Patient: sex F, age 63
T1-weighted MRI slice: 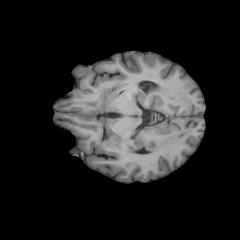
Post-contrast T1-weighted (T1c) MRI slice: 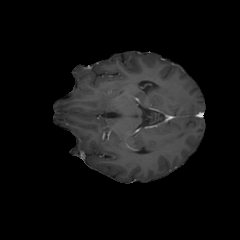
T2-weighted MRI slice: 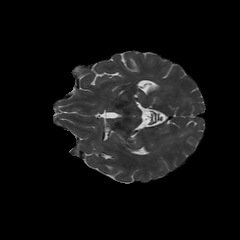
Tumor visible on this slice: no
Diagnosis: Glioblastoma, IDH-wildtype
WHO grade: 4